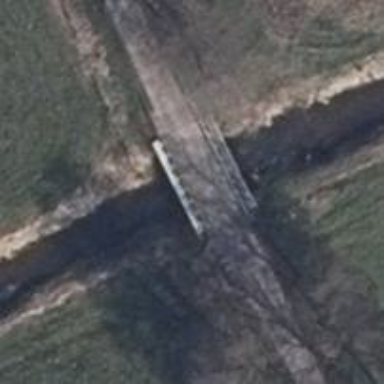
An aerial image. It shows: Unclassified road on bridge.